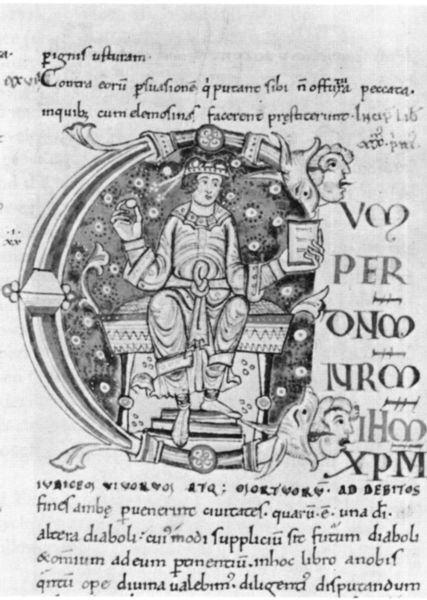
Titel: Hl. Augustinus: De civitate dei
Standort: Herstellungsort: Canterbury, St. Augustine’s Abbey (EU - GB)
Institution: Florenz, Bibliotheca Medicea Laurenziana
Schlagwörter: gott, kopf, mann, weiß, wolf, sitzen, ausschnitt, blumen, köpfe, schwarz, stuhl, zeichnung, hund, tier, muster, alt, gesichter, bibel, gesicht, halten, knoten, bild, gewand, mantel, blatt, krone, schrift, sitz, man, figuren, kissen, könig, thron, detail, dekor, sitzt, verzierung, buch, sterne, schwarz weiß, seite, text, buchstabe, buchstaben, initiale, worte, herrscher, trohn, gebetsbuch, zunge, mittelalter, mönch, god, miniatur, handschrift, teil, latein, buchmalerei, codex, drachenkopf, page, karolingisch, white, black, letters, drawing, c, initialseite, sitend, cloth, schrifz, writing, medieval, write, clothing, word, altenglisch, elongata